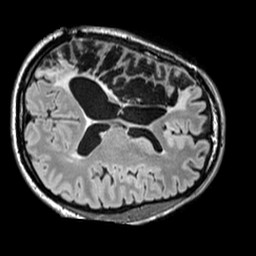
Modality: FLAIR
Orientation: axial
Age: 40
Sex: male
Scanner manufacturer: siemens
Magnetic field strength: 3 T
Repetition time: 5 s
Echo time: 0.387 s